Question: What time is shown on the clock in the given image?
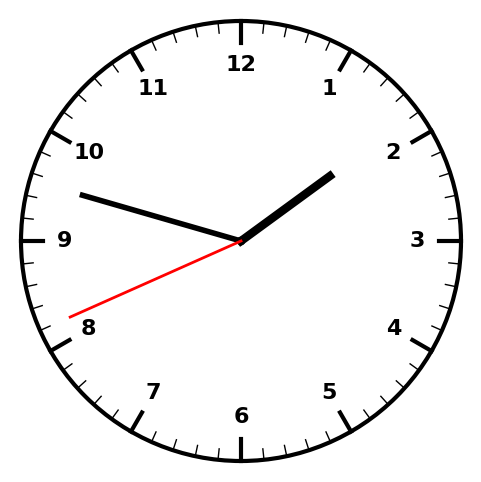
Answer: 01:47:41